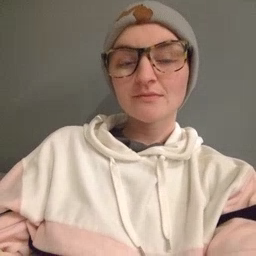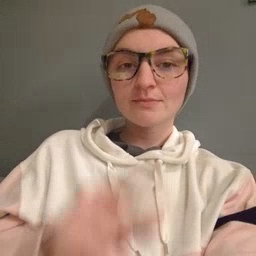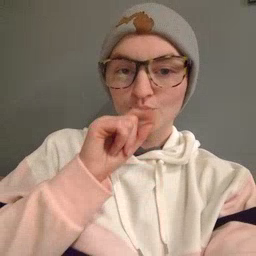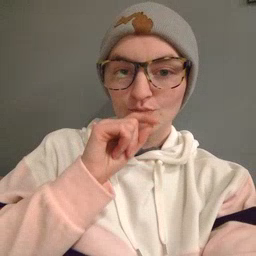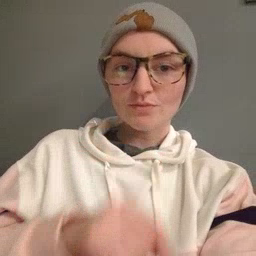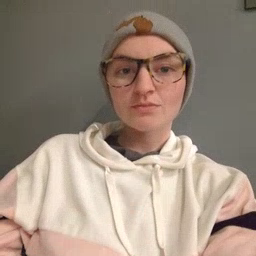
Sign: hen